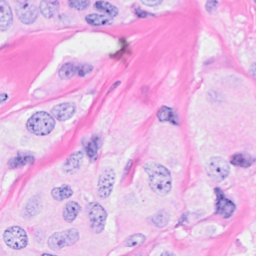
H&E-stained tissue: Breast